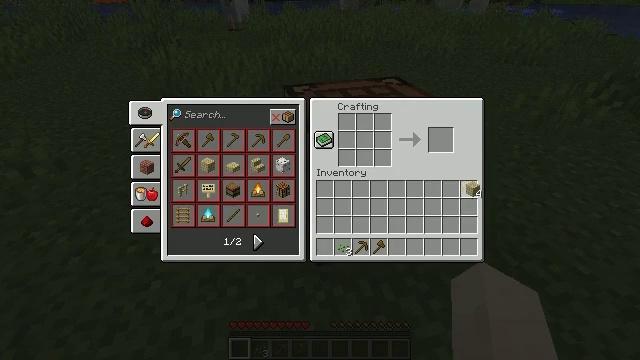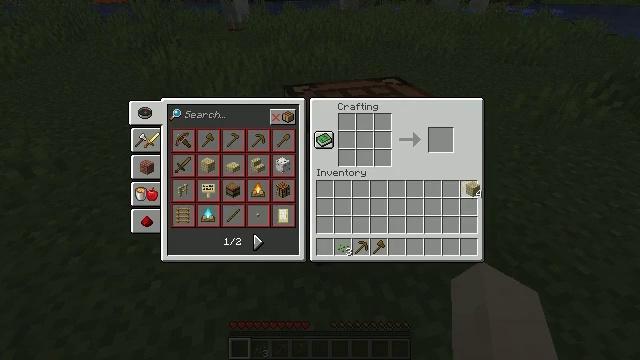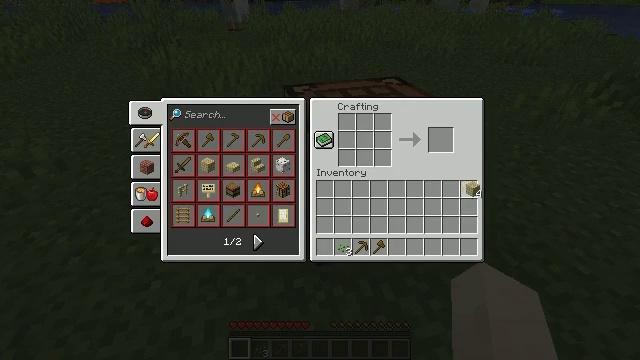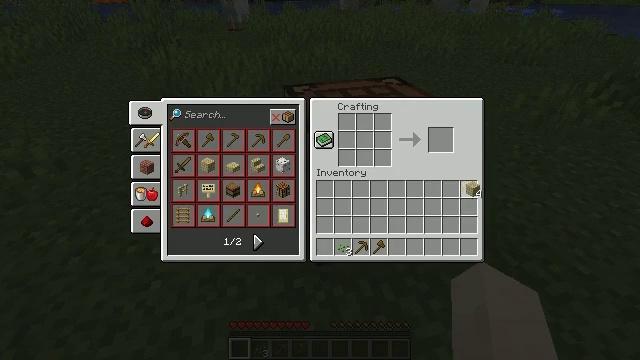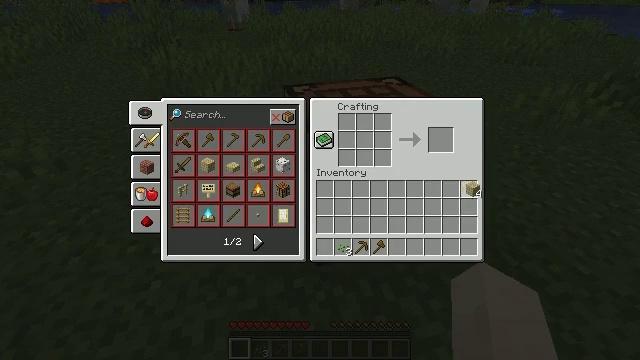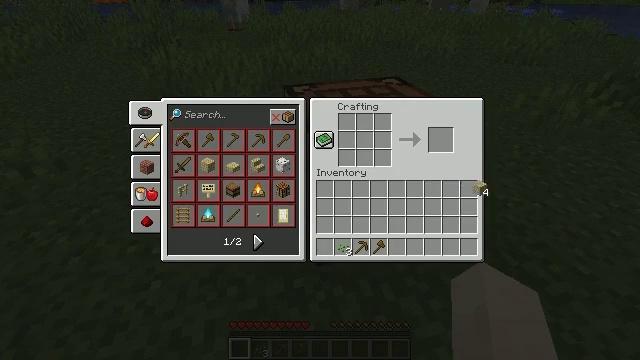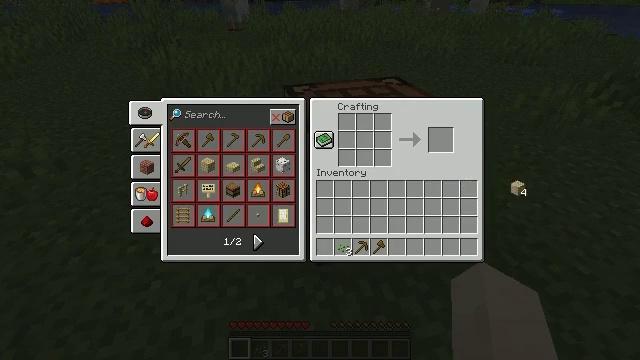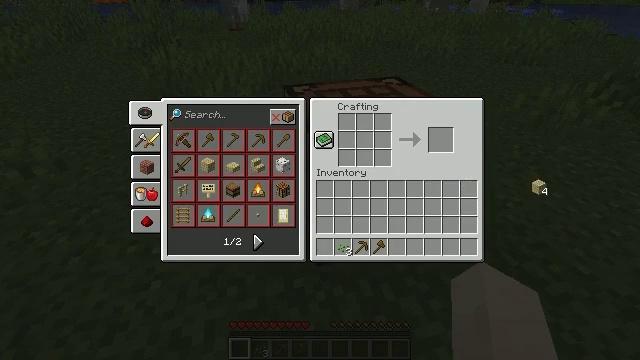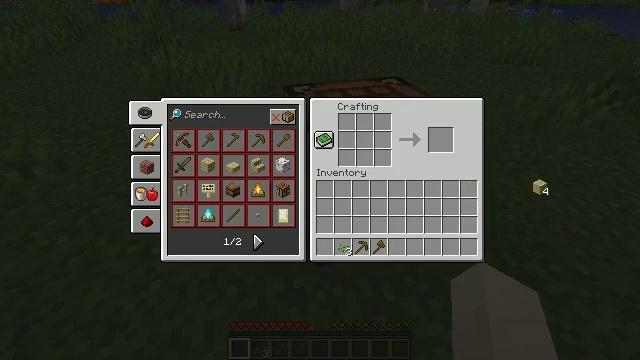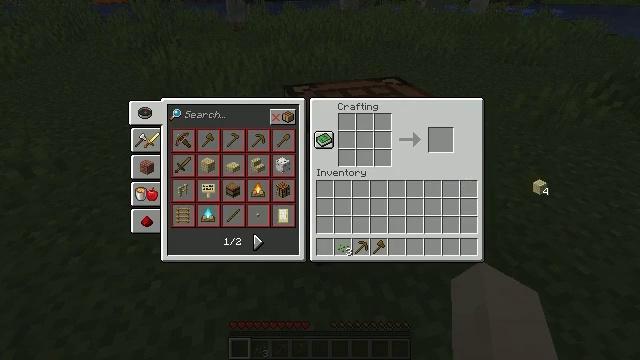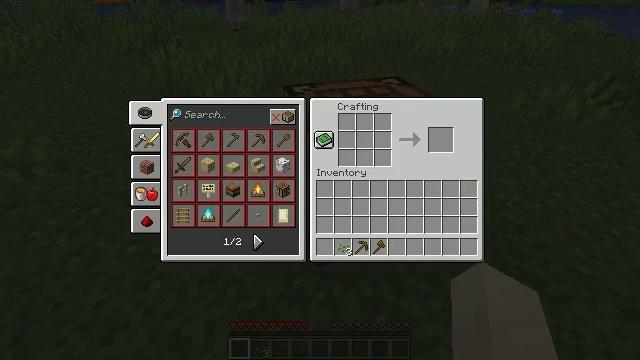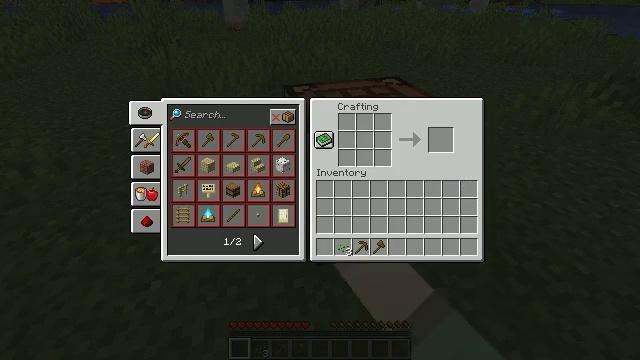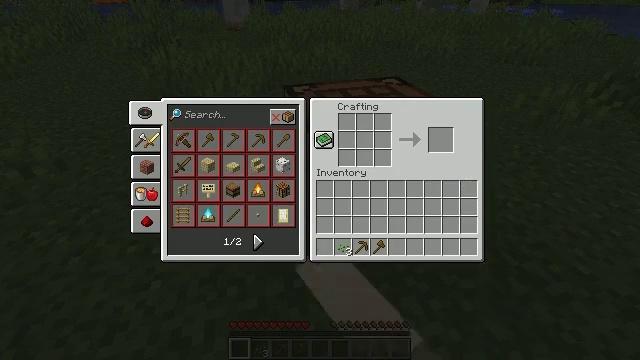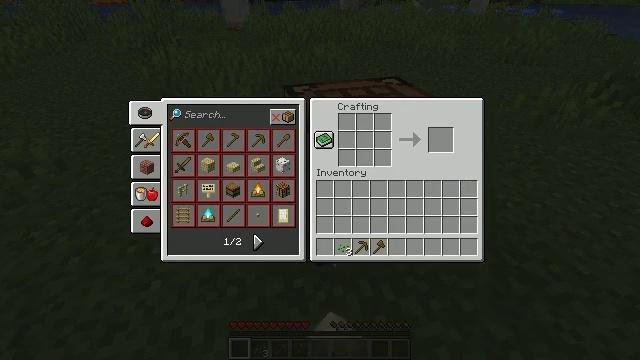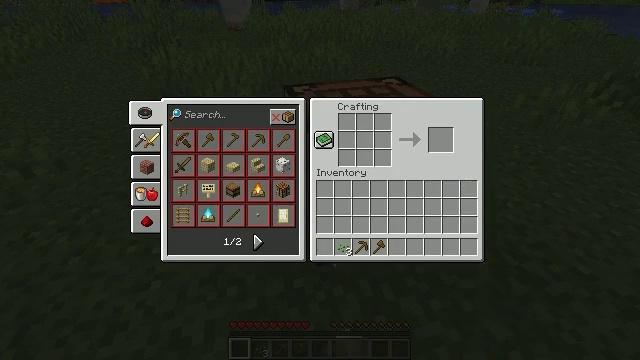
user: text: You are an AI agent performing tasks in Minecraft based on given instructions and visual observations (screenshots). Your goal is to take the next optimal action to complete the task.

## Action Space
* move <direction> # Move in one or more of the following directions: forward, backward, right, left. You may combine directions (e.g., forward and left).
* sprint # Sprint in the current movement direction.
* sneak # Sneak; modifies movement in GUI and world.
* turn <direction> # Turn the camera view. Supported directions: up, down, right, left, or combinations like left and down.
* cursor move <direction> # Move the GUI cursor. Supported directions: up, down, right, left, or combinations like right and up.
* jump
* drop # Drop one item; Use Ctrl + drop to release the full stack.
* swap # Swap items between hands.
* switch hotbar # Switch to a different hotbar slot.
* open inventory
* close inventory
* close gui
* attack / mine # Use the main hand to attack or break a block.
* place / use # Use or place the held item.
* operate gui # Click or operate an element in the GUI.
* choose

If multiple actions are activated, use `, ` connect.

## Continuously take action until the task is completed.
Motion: motion action
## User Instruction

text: Remove birch planks from the inventory.
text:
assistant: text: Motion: operate gui
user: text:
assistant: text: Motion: operate gui
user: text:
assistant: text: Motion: no_op
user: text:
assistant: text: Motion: no_op
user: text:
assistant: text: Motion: cursor move right
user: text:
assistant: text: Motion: cursor move right
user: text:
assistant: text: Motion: cursor move right
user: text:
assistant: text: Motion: operate gui
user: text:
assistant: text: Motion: operate gui
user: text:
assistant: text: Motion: no_op
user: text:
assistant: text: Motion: no_op
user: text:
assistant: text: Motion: no_op
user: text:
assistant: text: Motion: no_op
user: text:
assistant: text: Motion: no_op
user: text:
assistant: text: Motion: no_op